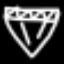
Label: diamond